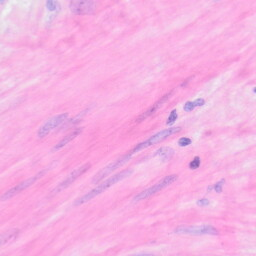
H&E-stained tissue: Kidney